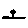
Label: flower